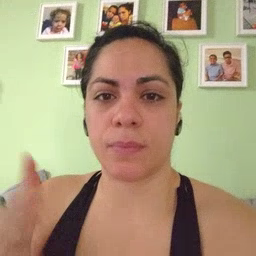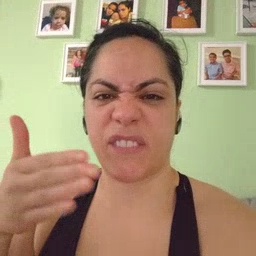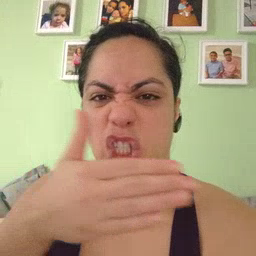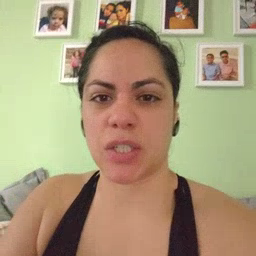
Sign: fish